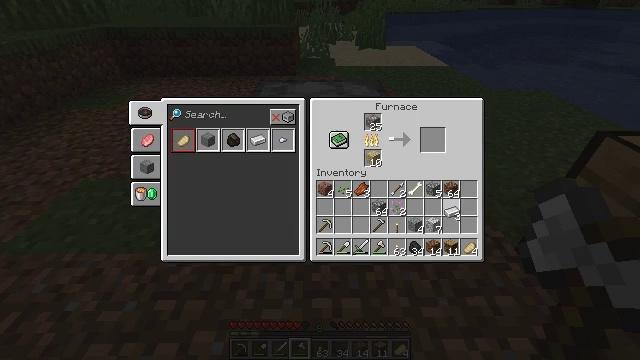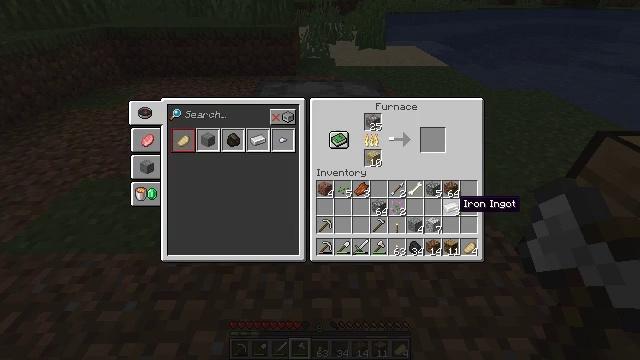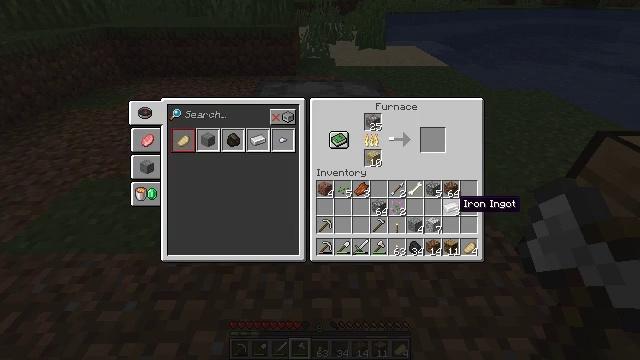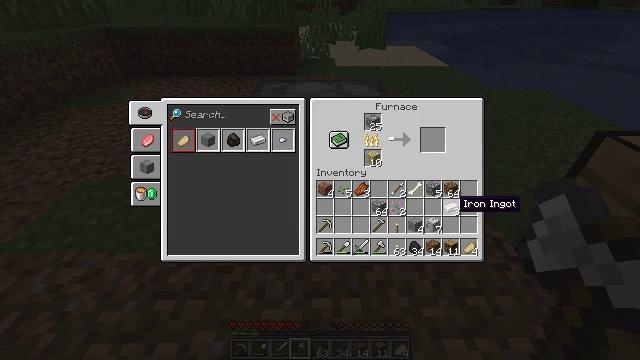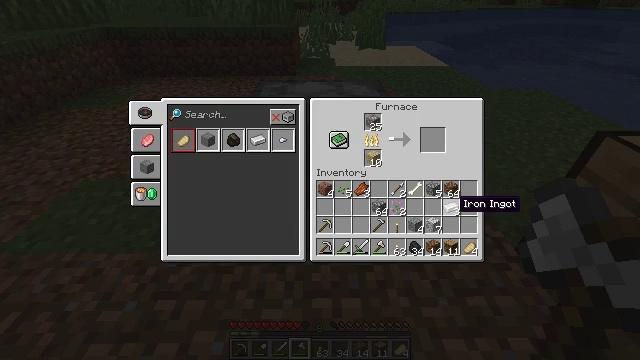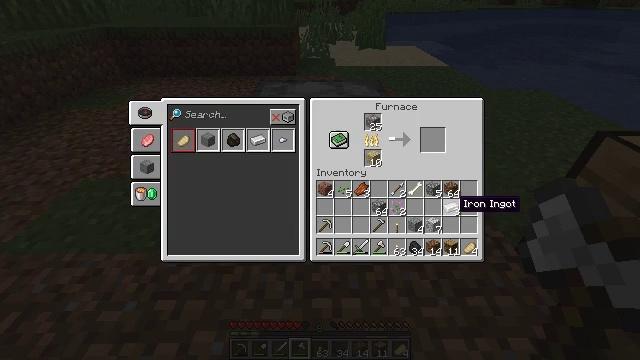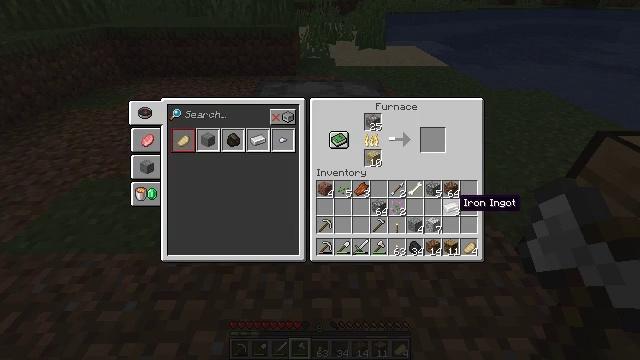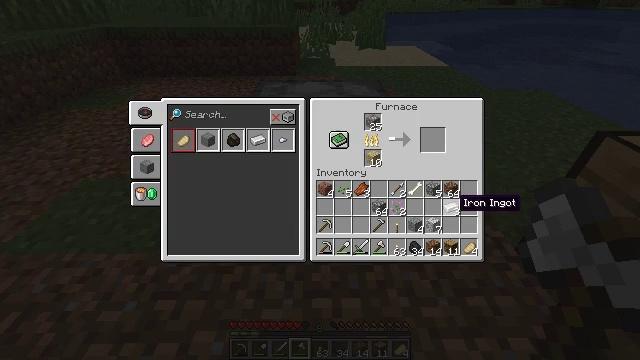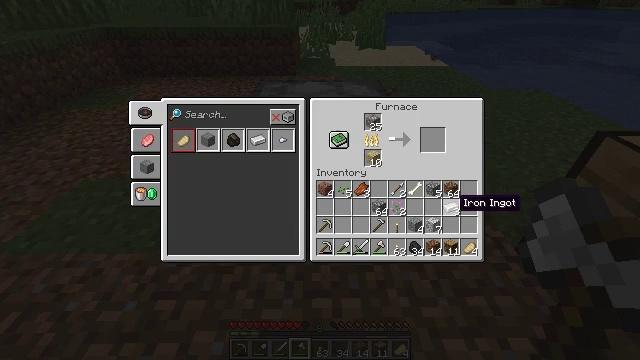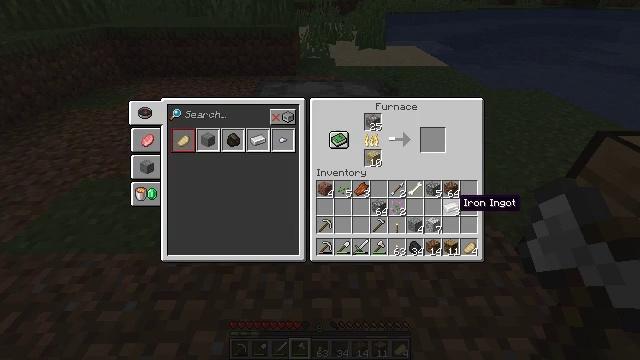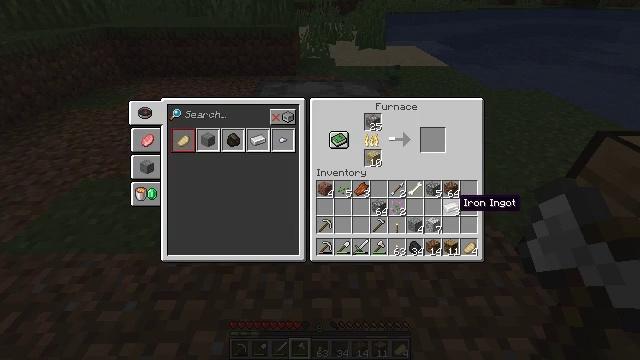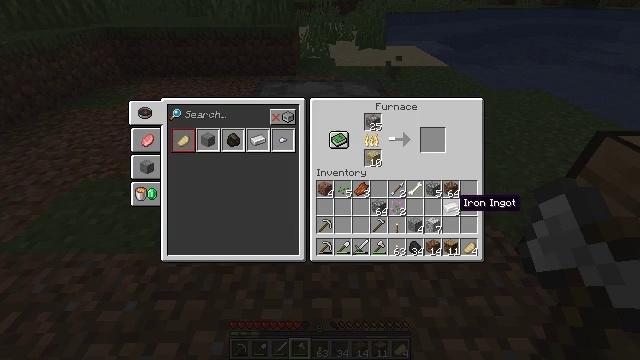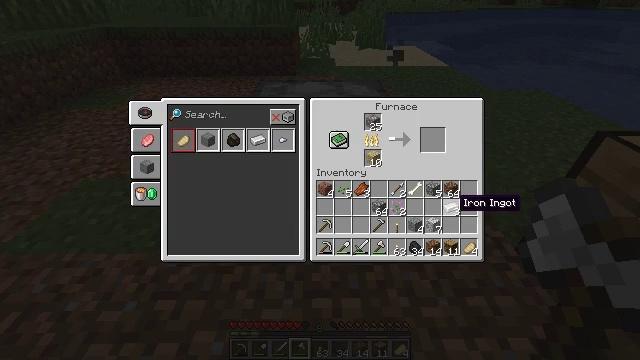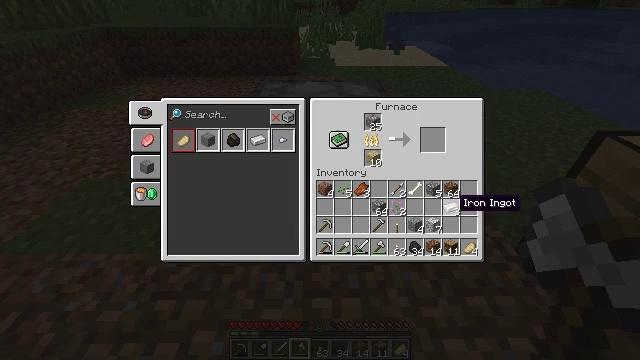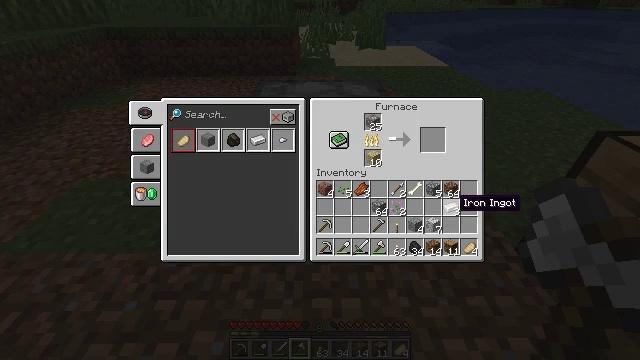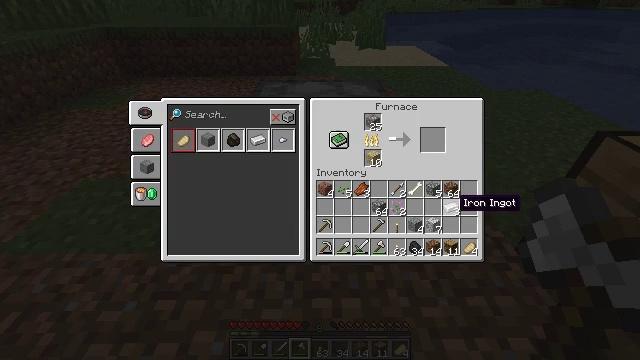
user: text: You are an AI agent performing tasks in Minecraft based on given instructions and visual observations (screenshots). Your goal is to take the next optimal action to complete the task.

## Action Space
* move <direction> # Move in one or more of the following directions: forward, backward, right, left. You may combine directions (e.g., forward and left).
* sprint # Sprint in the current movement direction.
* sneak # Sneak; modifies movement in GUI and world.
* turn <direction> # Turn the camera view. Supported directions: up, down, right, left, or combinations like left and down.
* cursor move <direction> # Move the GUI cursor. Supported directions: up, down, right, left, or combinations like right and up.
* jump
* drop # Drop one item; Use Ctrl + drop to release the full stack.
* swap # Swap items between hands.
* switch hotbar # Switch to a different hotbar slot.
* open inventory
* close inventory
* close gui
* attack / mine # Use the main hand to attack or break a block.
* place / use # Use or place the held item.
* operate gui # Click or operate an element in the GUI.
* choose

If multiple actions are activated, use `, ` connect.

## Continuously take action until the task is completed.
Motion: motion action
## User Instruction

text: Combine iron ingots to craft shears.
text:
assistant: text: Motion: no_op
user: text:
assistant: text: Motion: no_op
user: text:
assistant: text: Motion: no_op
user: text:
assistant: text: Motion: no_op
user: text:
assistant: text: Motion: no_op
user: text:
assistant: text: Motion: no_op
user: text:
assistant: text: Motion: no_op
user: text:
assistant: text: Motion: no_op
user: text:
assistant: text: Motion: no_op
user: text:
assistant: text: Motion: no_op
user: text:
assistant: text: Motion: no_op
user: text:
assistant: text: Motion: no_op
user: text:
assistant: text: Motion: no_op
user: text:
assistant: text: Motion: no_op
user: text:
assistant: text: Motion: no_op
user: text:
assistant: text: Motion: no_op
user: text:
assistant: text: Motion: no_op
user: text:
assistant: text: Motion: cursor move left and up
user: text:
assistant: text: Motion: cursor move left and up
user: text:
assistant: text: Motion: cursor move left
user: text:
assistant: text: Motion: cursor move left
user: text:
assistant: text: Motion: no_op
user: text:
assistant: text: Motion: no_op
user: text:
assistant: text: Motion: no_op
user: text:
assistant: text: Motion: no_op
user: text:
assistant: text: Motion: cursor move right
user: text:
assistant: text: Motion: turn right, close gui
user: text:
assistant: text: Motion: turn right
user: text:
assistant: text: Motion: turn right
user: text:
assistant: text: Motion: turn right